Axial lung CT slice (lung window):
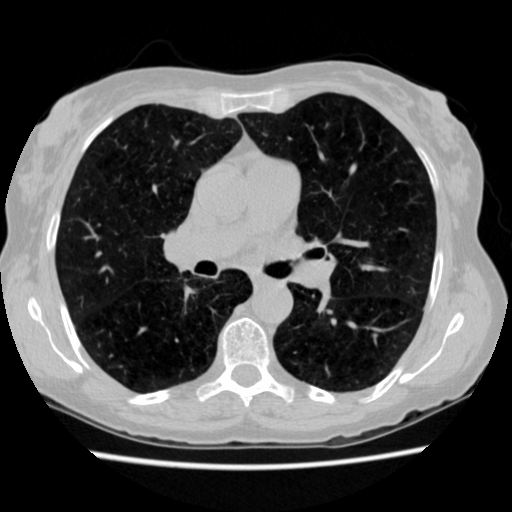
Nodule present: no